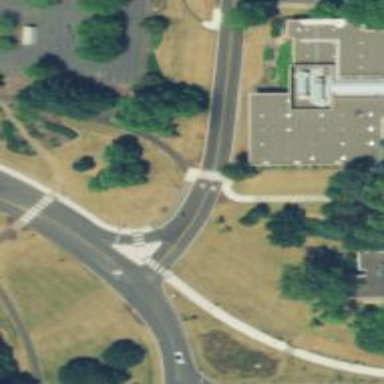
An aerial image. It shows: Crossing along path.